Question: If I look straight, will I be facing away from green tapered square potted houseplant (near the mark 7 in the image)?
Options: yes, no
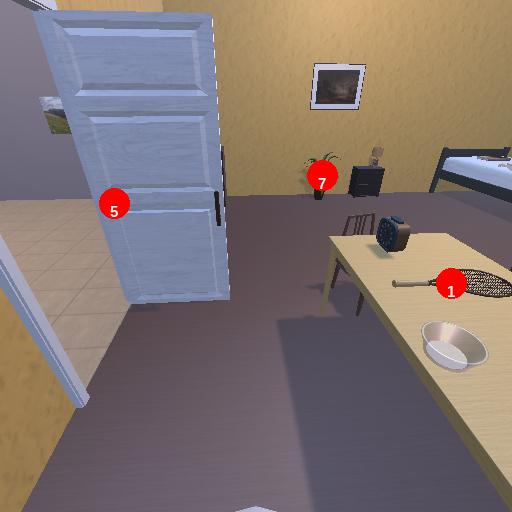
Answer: yes